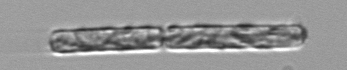
Label: Dactyliosolen_fragilissimus